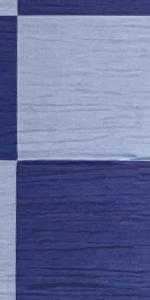
Label: Empty